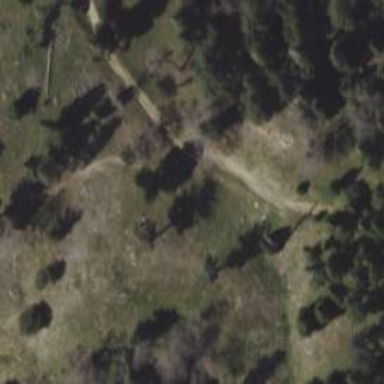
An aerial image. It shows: Path.